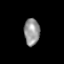
Tissue: lung
Cell type: Epithelial cells
Senescence score: 0.207
Nuclear area (px): 410
Mean DAPI intensity: 148.583